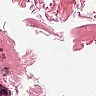
Metastatic tissue present: no